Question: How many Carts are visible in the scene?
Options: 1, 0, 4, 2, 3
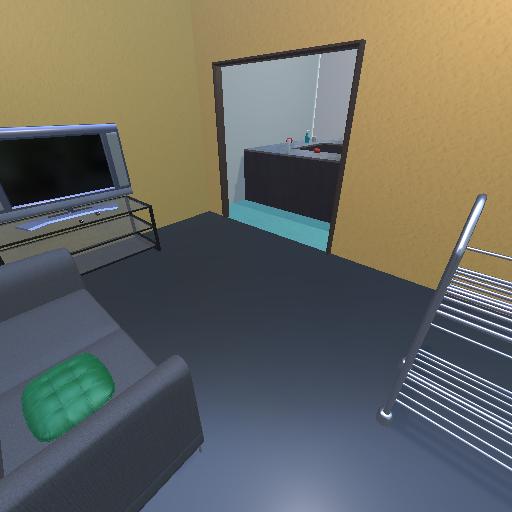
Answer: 1